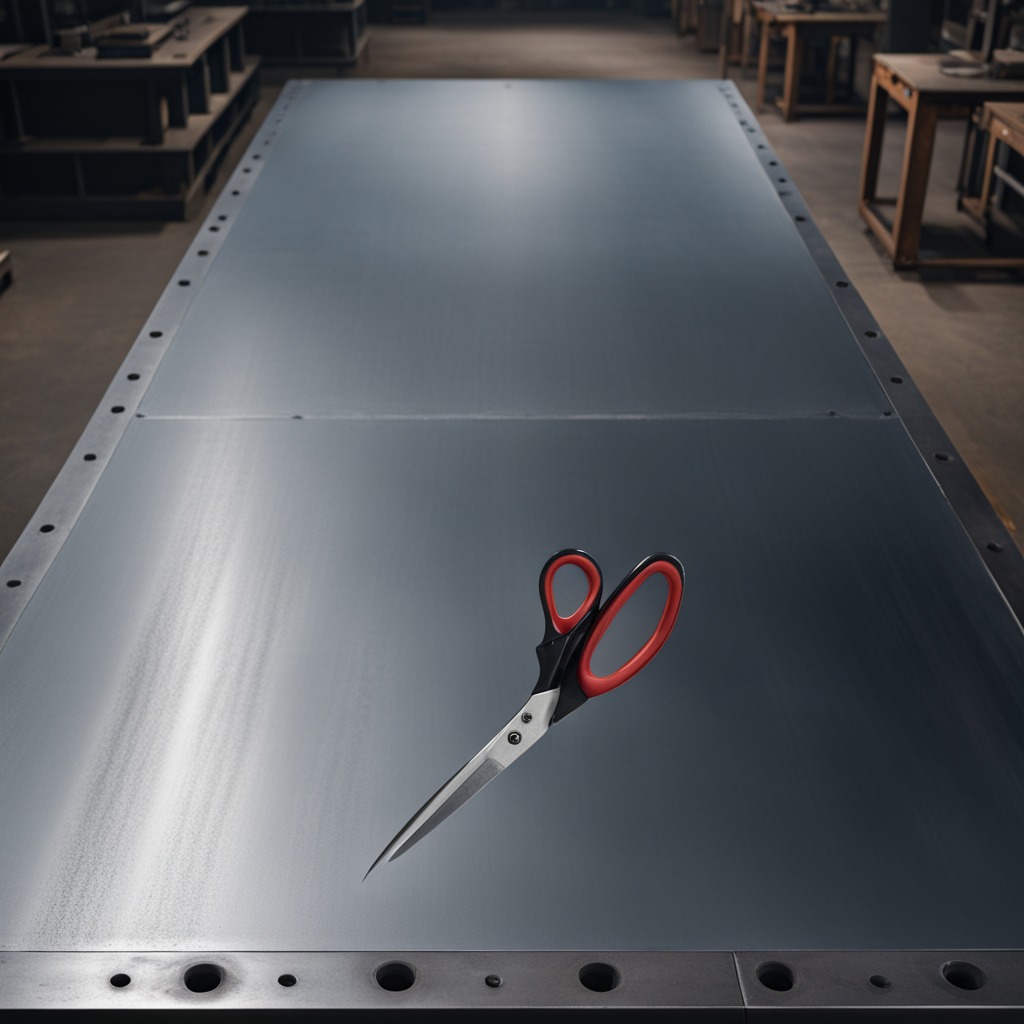
A scissor is lying on a cold steel table in a mining workshop gritty textures.